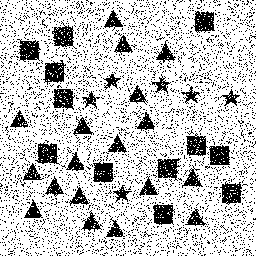
Squares: 12
Triangles: 18
Stars: 6
Total shapes: 36